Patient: sex M, age 78
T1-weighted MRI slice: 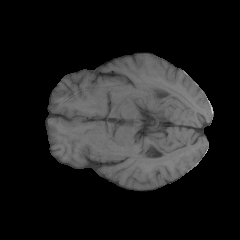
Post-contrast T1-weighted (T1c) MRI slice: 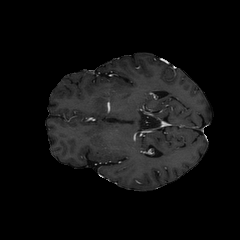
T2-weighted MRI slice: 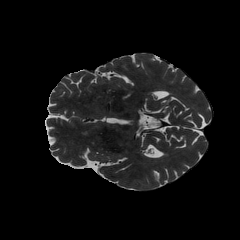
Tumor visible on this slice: yes
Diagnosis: Glioblastoma, IDH-wildtype
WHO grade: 4